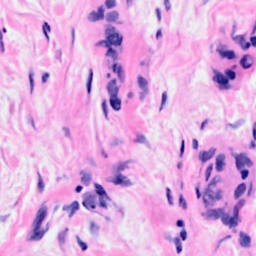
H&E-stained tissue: Breast